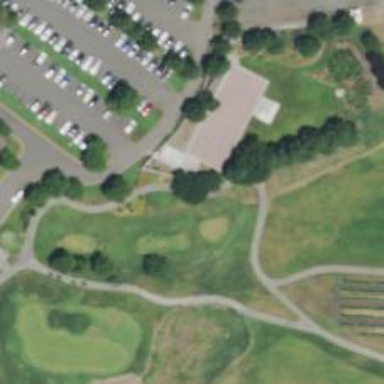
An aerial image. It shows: Footway resembling golf path at the Eagle Vines Golf Course.